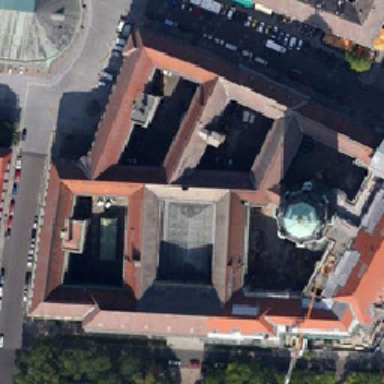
Church is very beautiful atmosphere .